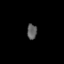
Tissue: lung
Cell type: Epithelial cells
Senescence score: 0.1574
Nuclear area (px): 148
Mean DAPI intensity: 94.095